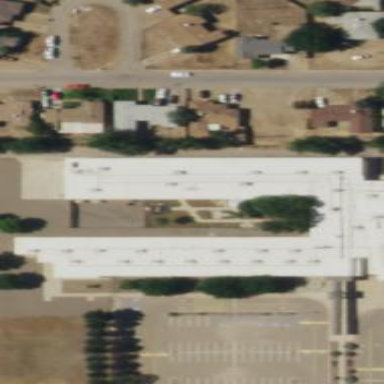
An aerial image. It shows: School building.